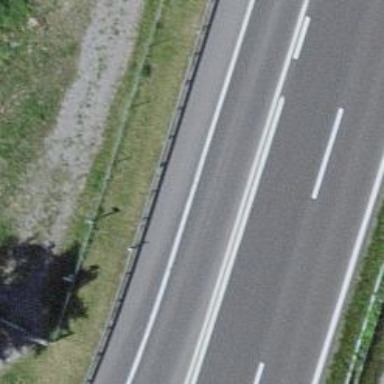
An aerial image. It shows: Asphalt motorway link.